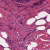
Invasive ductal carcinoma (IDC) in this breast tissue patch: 0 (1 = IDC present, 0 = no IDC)